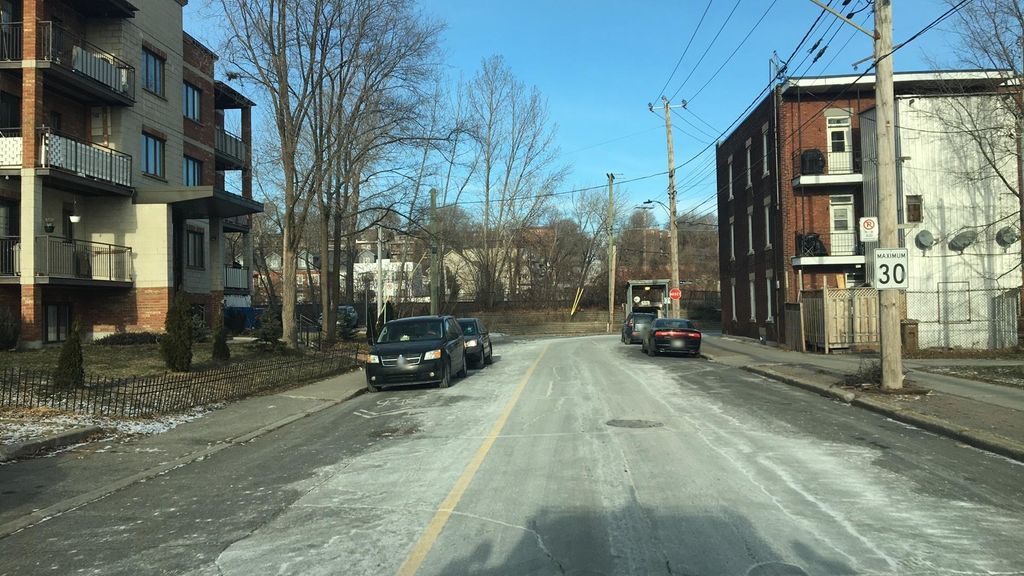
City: montreal